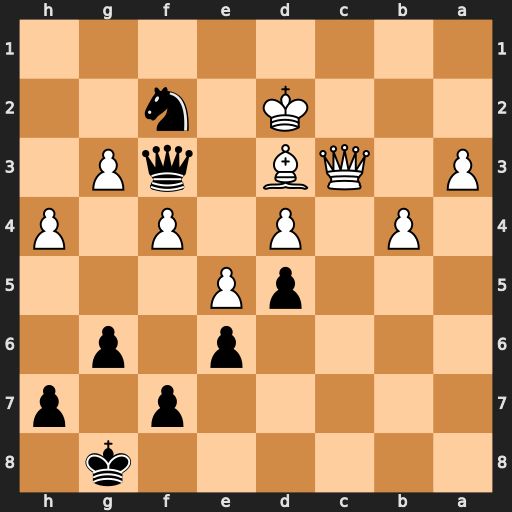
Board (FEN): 6k1/5p1p/4p1p1/3pP3/1P1P1P1P/P1QB1qP1/3K1n2/8
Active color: b
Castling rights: -
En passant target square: -
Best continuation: Qd1+ Ke3 Ng4#